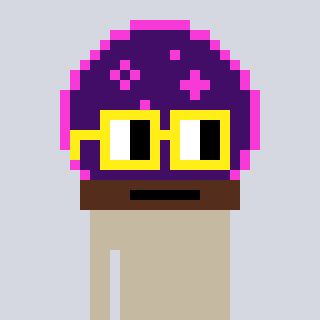
a pixel art character with square yellow glasses, a crystalball-shaped head and a purple-colored body on a cool background